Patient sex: M
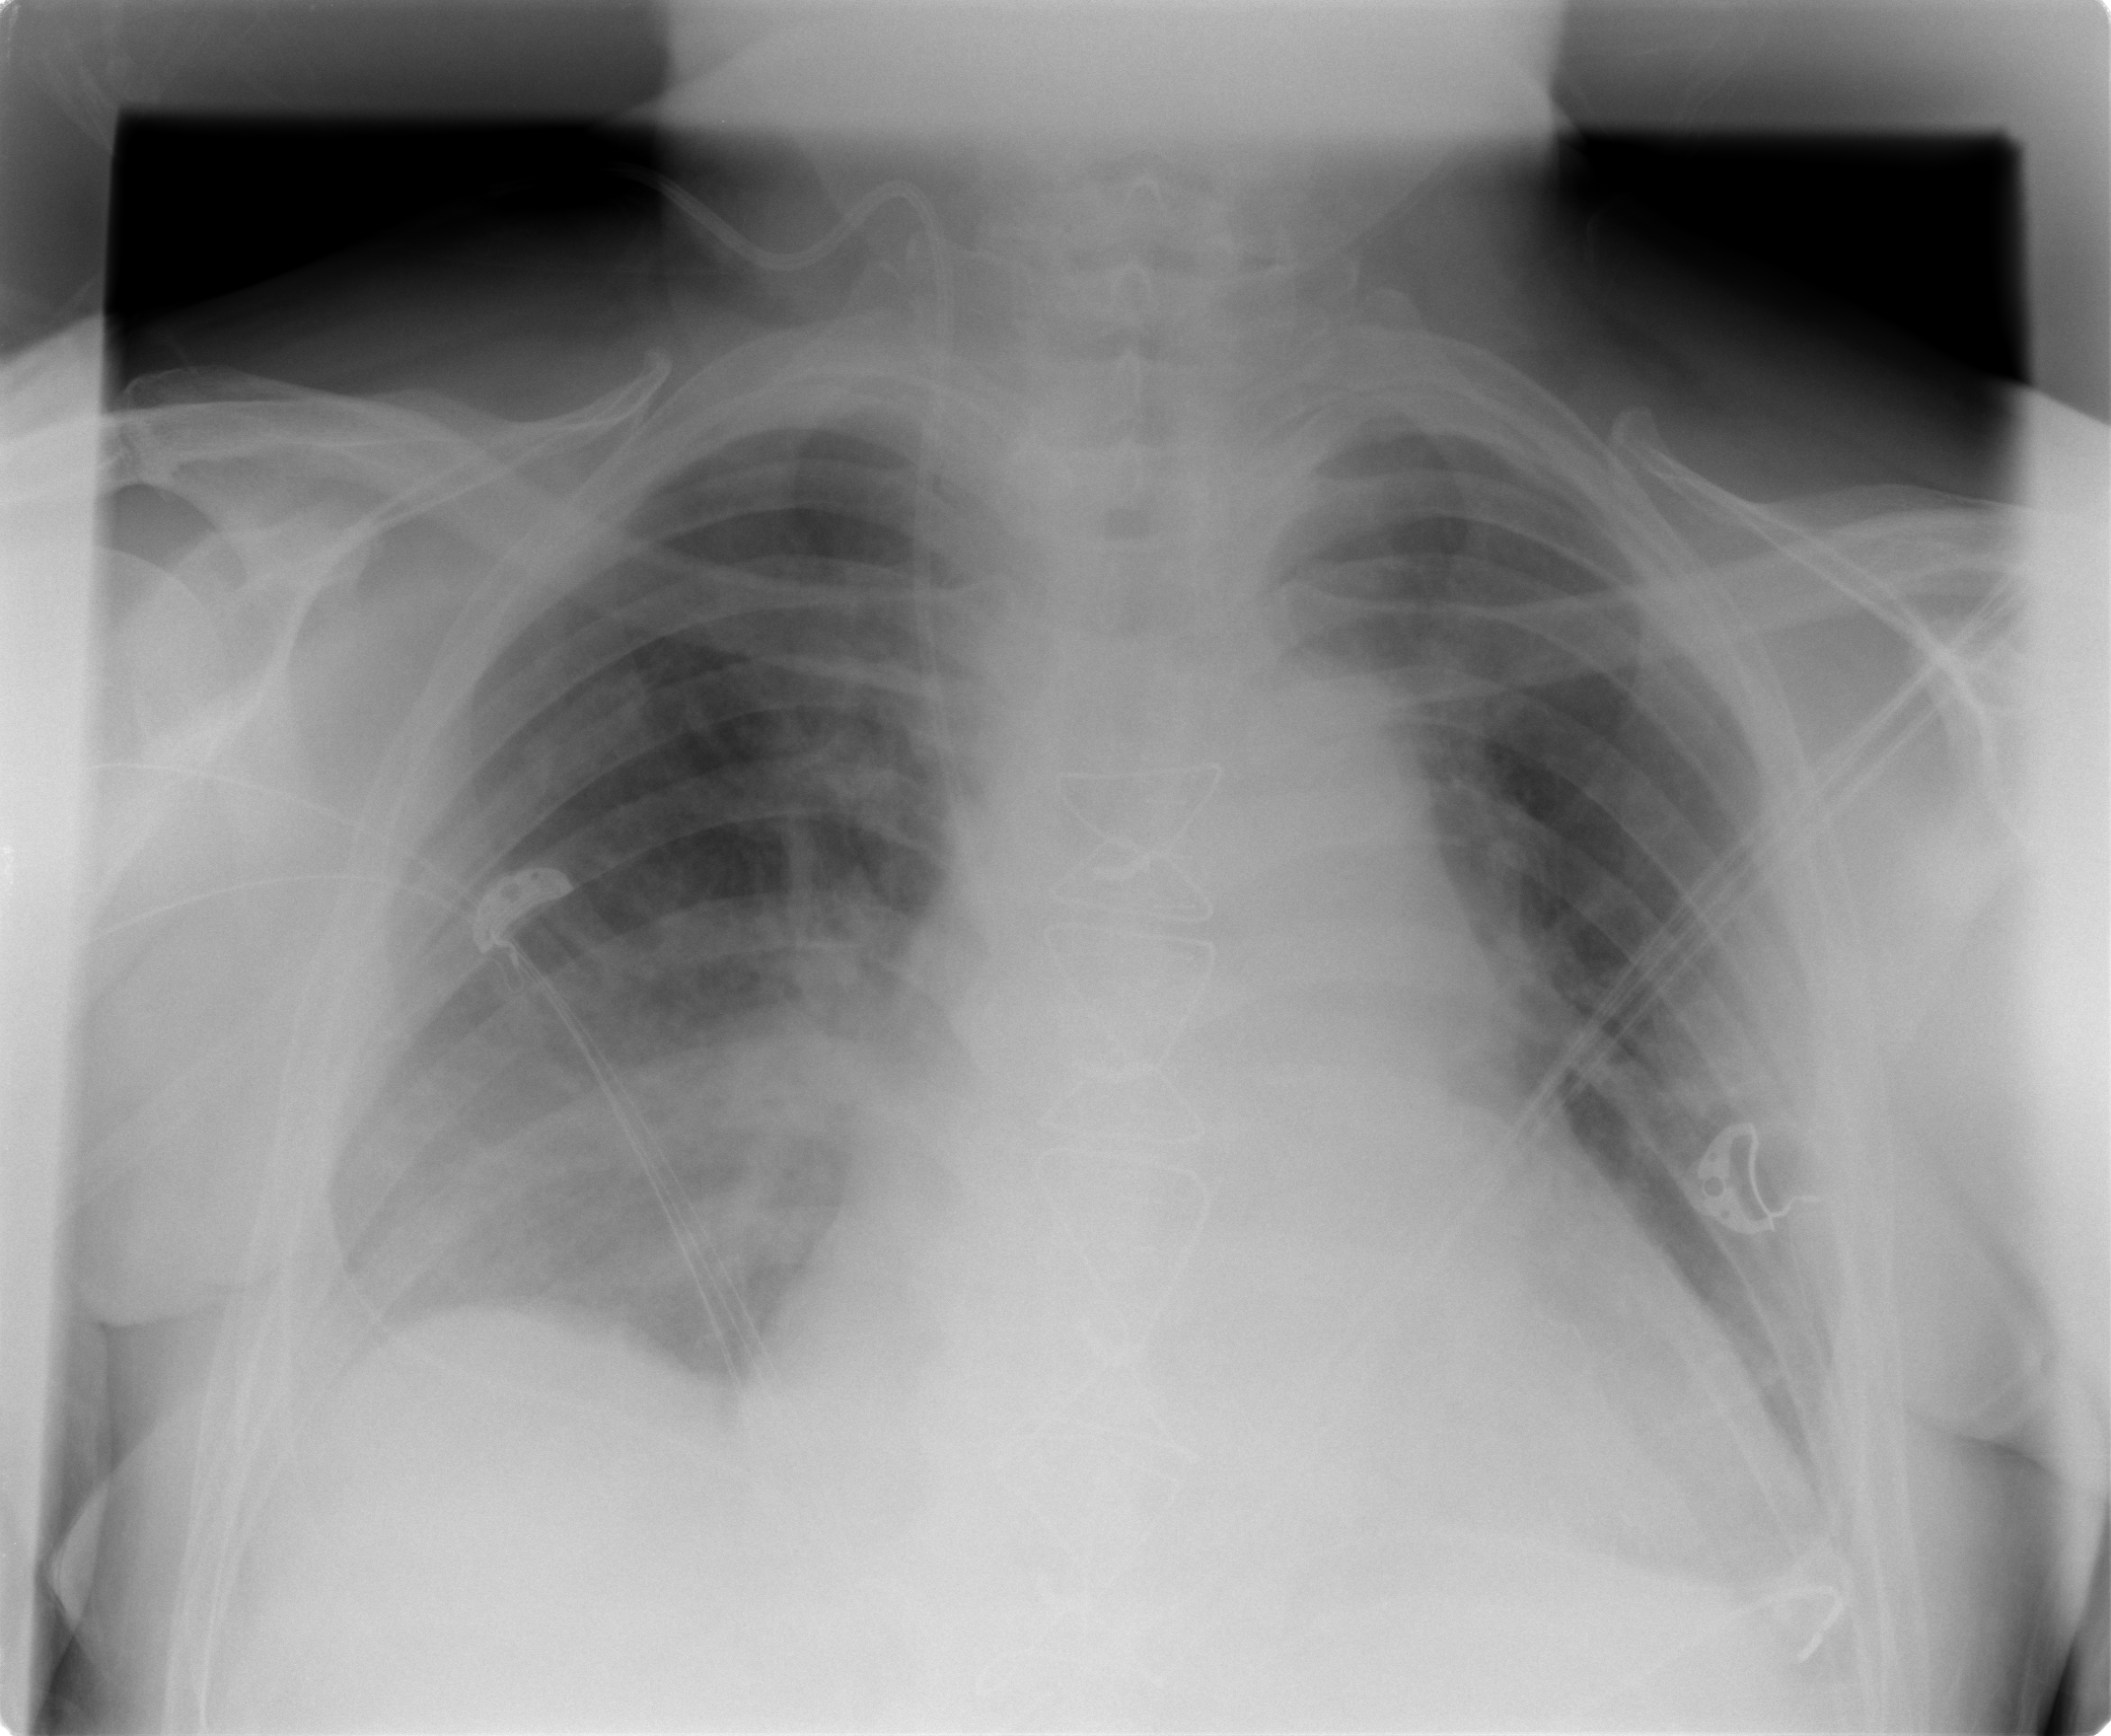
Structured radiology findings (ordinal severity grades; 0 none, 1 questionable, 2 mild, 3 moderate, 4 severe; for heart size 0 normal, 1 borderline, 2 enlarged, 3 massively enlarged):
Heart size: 3
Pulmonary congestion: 2
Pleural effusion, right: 2
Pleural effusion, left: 2
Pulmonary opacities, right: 1
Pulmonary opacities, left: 1
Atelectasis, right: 0
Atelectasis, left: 2